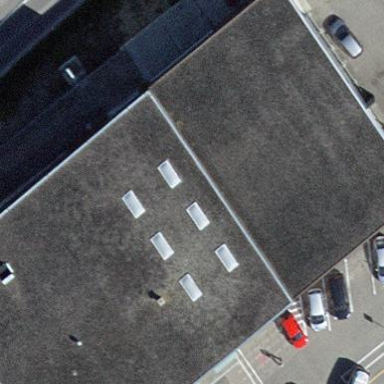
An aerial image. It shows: Building housing car shop.